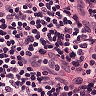
Metastatic tissue present: no